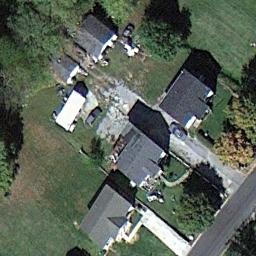
Label: residential